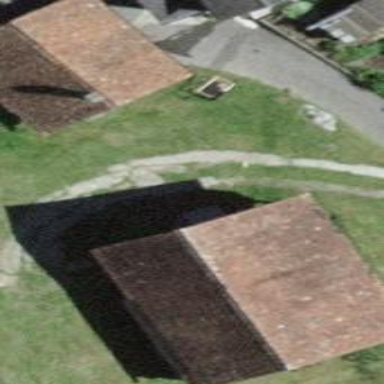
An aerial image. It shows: Simple house.